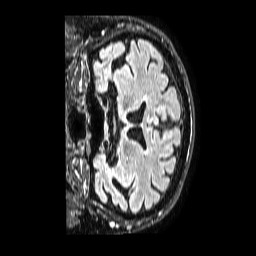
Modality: FLAIR
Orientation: coronal
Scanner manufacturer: philips
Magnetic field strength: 1.5 T
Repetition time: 4.8 s
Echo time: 0.3 s